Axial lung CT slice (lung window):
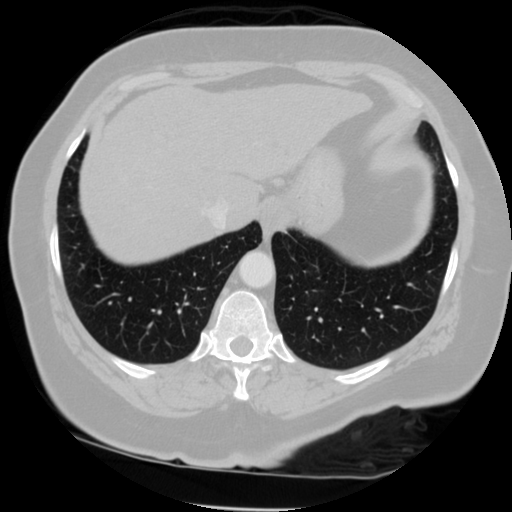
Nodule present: no